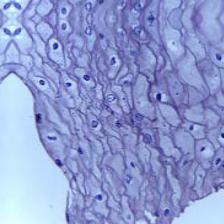
Diagnosis: Normal